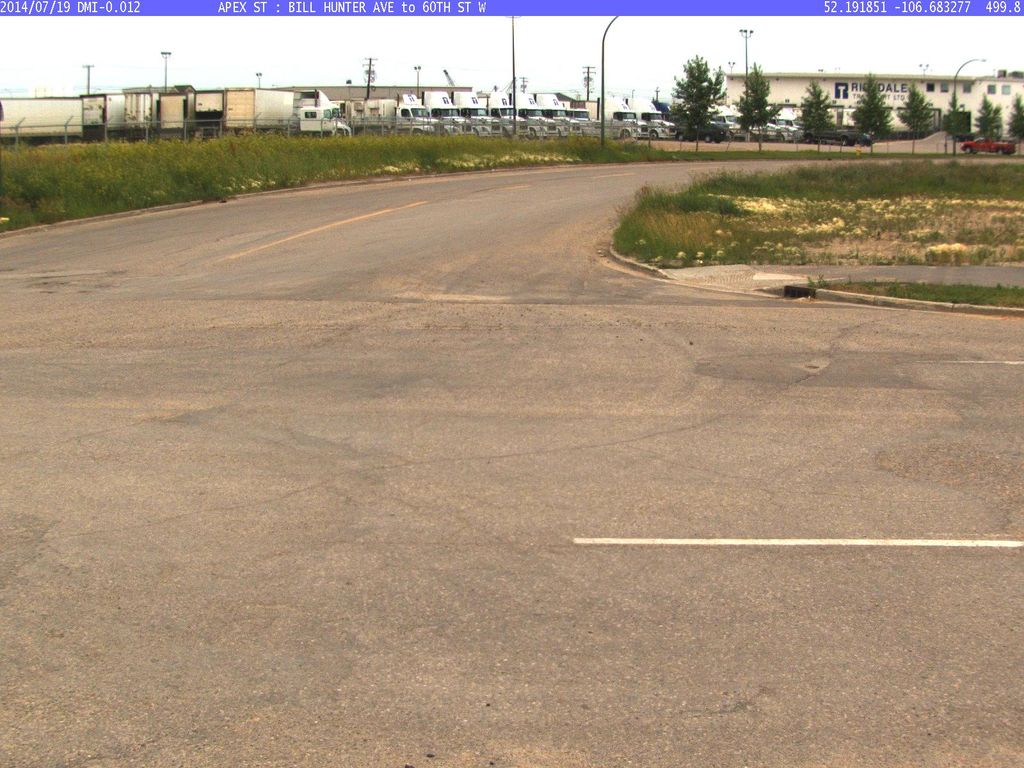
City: saskatoon